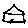
Label: house